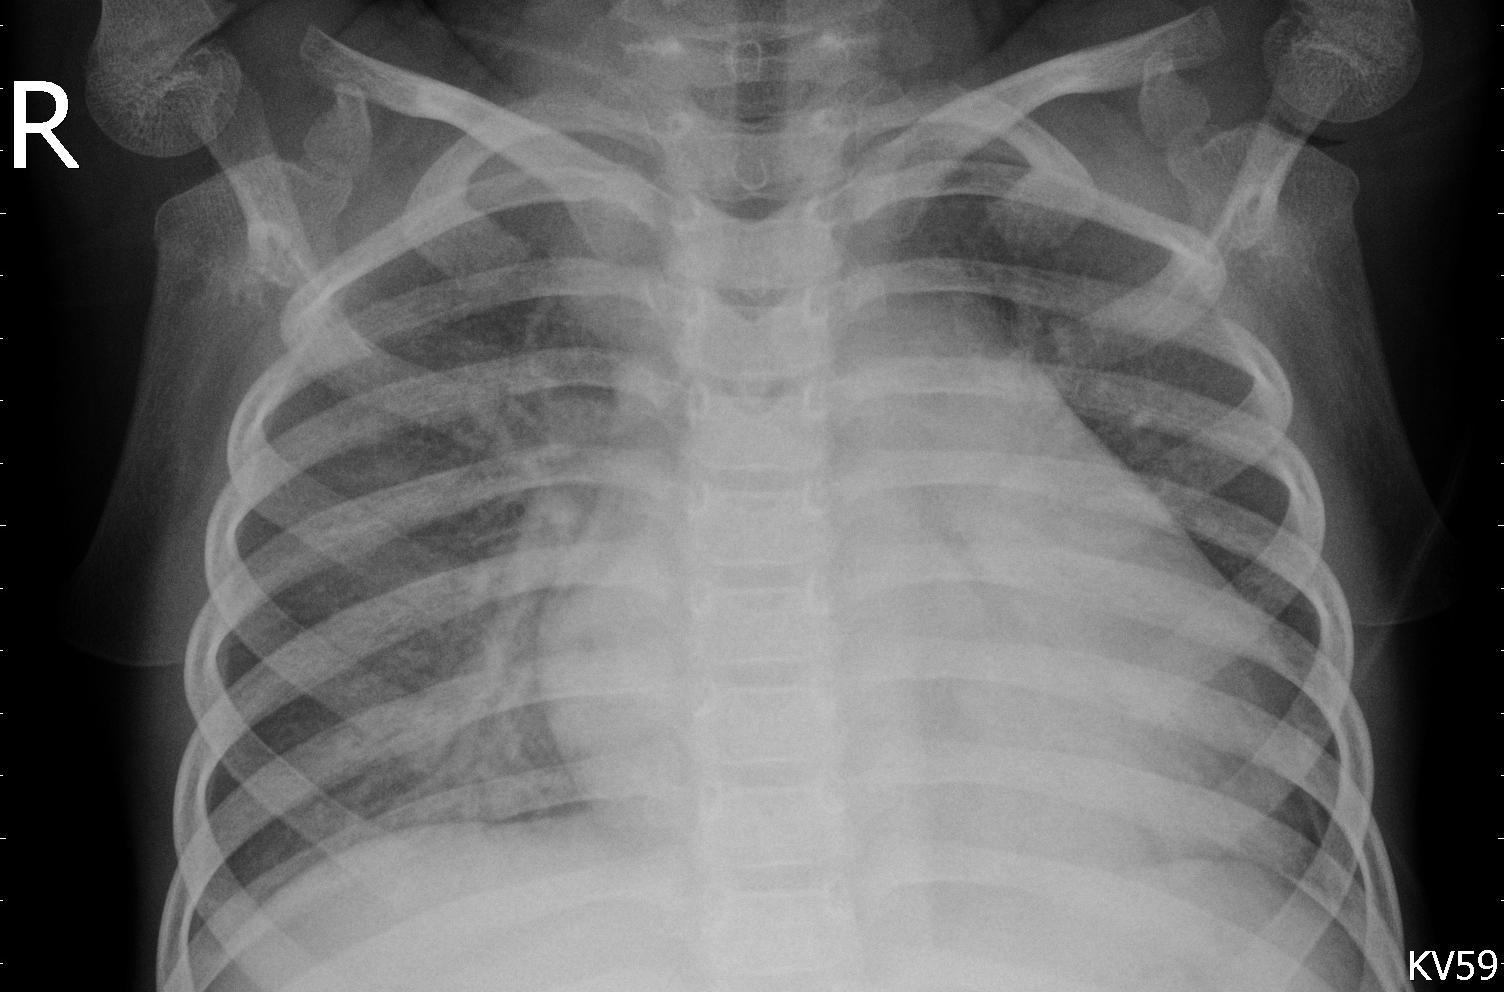
Diagnosis: PNEUMONIA